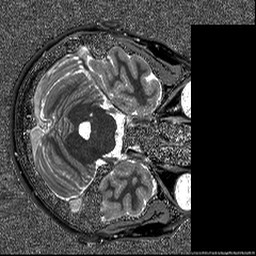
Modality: T1map
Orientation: axial
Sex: female